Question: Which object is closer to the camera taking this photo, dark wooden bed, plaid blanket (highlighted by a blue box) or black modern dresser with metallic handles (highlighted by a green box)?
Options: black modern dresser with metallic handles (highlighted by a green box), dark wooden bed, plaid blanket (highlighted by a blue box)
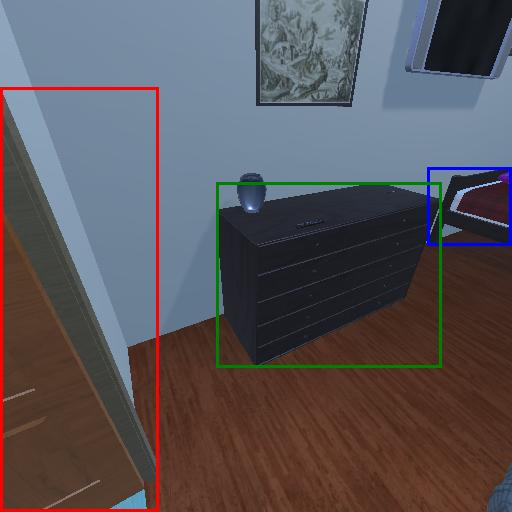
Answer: black modern dresser with metallic handles (highlighted by a green box)